Current action and preconditions to check: trajectory_clear

Your task: For each precondition in the list above, predict whether it will hold at this action.

Consider the current scene as observed from the mobile robot's camera, and analyze the predicted future states of all dynamic agents (e.g., people, animals, vehicles, or any moving entities) within the NEXT SECOND.

IMPORTANT: Only answer "very likely" if you are absolutely certain—based on strong, clear evidence—that a dynamic agent will violate the precondition in the predicted future state. Do NOT answer "very likely" for unlikely, ambiguous, or low-probability risks.

Ask yourself for each precondition: Is there a high probability, with clear and convincing evidence, that the predicted future states of any dynamic agent will interfere with the predicted future state of the currently executing action within the NEXT SECOND, causing that precondition to fail?

Assess the risk level based on these predictions. Use "likely" or "very likely" if motions create a clear risk of interference.

Use "neutral" or "improbable" if agents are nearby but their predicted paths are clearly diverging or non-conflicting.

Failure Risk Categories: "very improbable", "improbable", "neutral", "likely", "very likely"

Answer Format: Output ONLY the probability_of_failure value from these categories: "very improbable", "improbable", "neutral", "likely", "very likely"

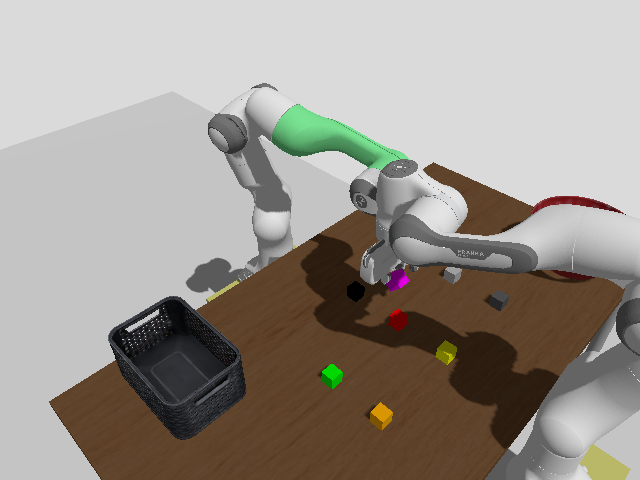

Answer: very likely